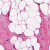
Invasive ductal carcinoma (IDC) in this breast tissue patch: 0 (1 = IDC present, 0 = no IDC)